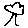
Label: tree